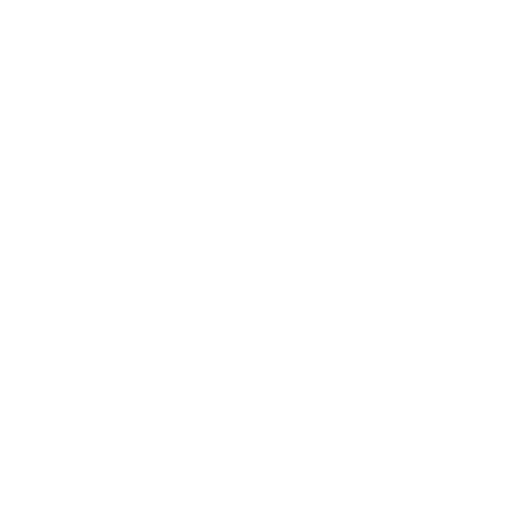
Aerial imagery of cape in Alaska named McLean Point containing only unknown